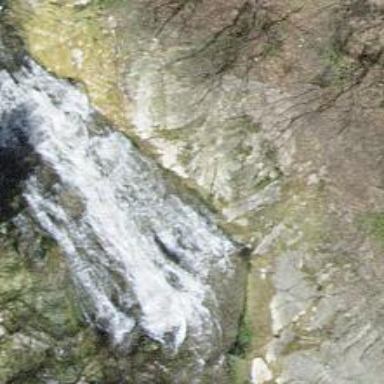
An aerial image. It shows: Beautiful waterfall in nature.